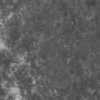
Label: not_dusty